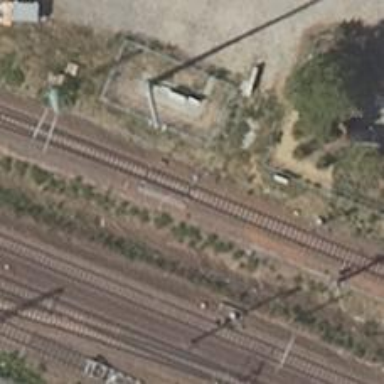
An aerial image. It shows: Railway switch.